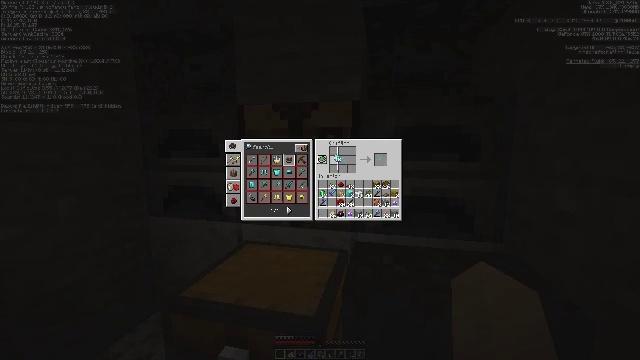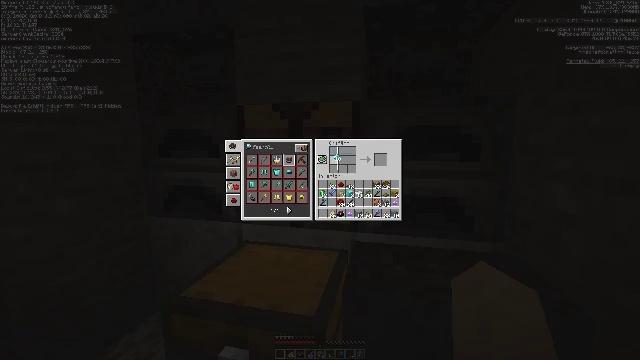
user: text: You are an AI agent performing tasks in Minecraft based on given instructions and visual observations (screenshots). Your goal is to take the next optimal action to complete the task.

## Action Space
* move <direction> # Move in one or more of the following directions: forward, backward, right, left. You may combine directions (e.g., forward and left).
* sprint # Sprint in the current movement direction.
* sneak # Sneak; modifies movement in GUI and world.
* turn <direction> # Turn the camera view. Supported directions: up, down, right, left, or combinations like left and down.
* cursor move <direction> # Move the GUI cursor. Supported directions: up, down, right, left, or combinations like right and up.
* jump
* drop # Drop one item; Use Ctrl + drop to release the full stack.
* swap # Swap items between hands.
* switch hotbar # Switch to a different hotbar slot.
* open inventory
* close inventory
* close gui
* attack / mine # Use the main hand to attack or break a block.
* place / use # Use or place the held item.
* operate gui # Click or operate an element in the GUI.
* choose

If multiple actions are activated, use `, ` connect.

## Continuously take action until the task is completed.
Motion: motion action
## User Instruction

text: Open the crafting table to produce a diamond.
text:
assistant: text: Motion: no_op
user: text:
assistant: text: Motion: no_op